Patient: sex F, age 26
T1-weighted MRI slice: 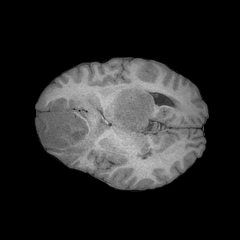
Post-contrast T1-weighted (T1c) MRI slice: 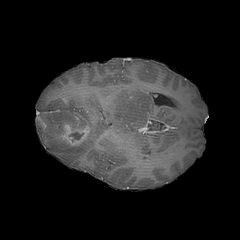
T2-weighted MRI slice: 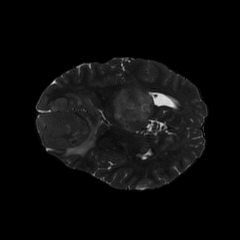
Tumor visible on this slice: yes
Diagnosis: Glioblastoma, IDH-wildtype
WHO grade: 4